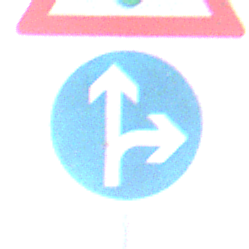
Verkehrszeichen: VorgeschriebeneFahrtrichtungGeradeausOderRechts
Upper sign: Lichtzeichenanlage
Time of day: Midday
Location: Outdoor (Nature)
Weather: PartlyCloudy
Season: NotSpecified
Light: Natural